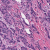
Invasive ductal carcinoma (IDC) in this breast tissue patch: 1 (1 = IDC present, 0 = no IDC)